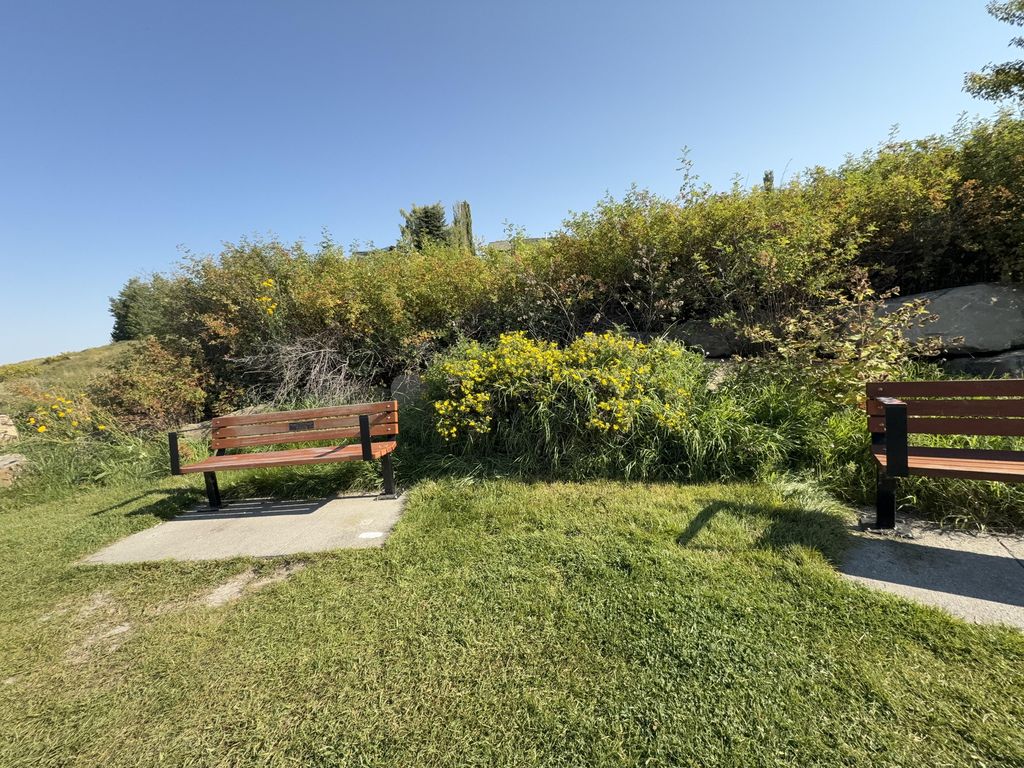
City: calgary